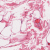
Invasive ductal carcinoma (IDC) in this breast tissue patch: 0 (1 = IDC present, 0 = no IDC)